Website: walmart
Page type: cart
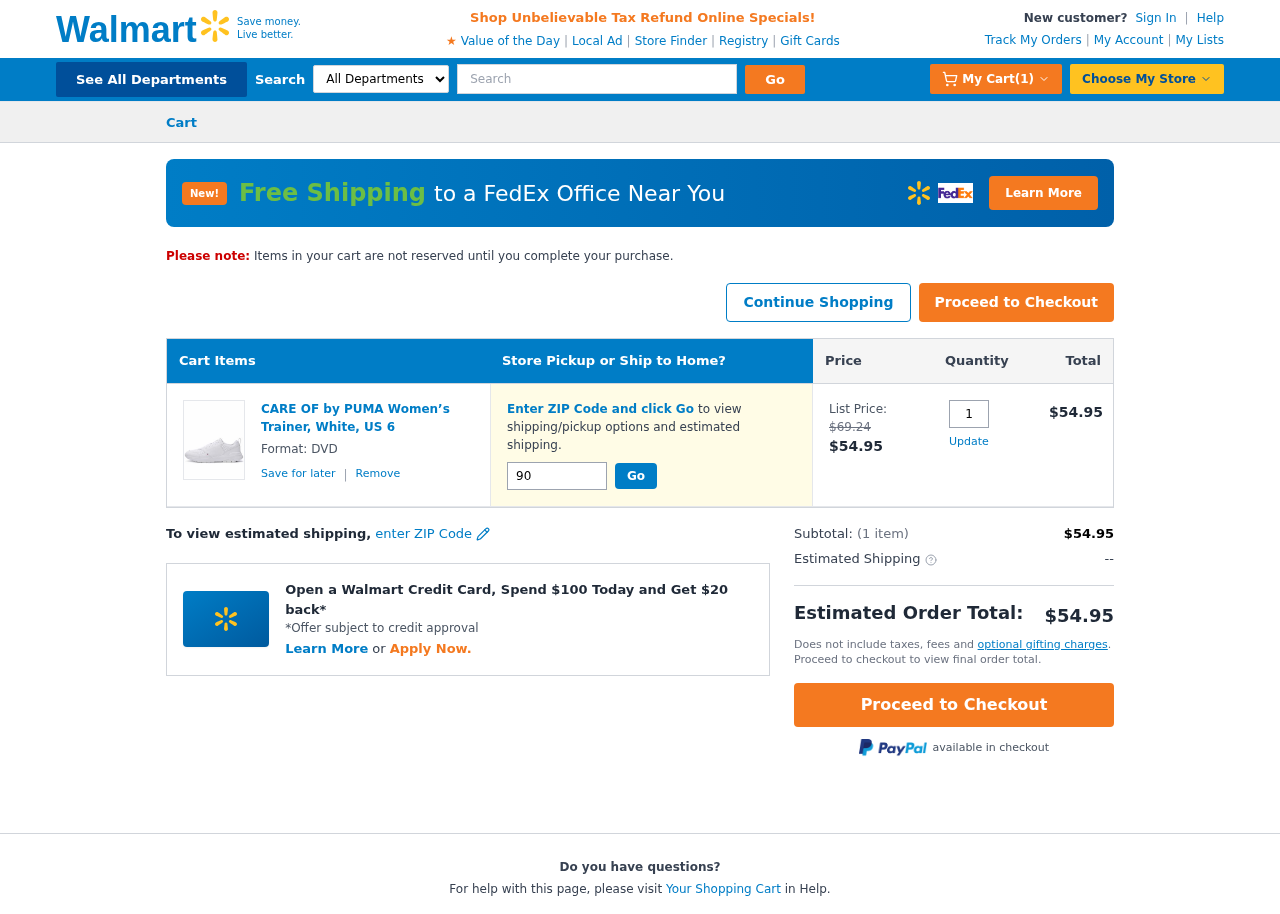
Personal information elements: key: PII_POSTCODE
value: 90210
Product elements: key: PRODUCT1_NAME
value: CARE OF by PUMA Women’s Trainer, White, US 6
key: PRODUCT1_PRICE
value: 54.95
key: PRODUCT1_QUANTITY
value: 1
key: PRODUCT1_ORIGINAL_PRICE
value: $69.24
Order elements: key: ORDER_NUM_ITEMS
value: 1
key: ORDER_SUBTOTAL
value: $54.95
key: ORDER_TOTAL
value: $54.95
Search elements: key: HEADER_SEARCH
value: Search